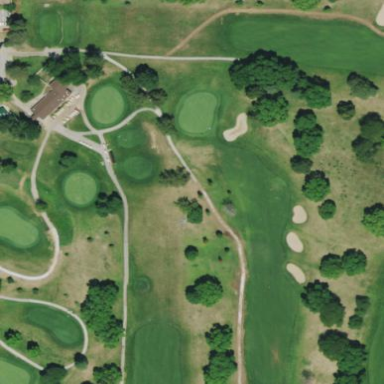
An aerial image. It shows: Grassy area designated as golf fairway.